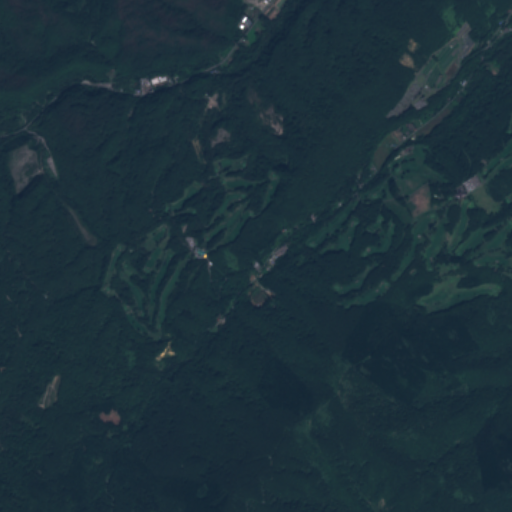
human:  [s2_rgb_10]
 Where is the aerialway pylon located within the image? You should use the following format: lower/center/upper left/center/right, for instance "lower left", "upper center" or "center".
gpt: The aerialway pylon is located in the upper right of the image.
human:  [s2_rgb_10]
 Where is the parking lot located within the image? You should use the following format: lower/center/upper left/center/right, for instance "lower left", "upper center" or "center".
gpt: The parking lot is located in the upper right of the image.
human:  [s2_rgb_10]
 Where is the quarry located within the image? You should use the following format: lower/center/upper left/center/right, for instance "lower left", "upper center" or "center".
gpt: There is no quarry in the image.